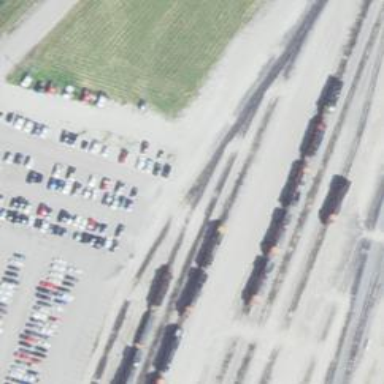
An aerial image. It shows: Railway yard.